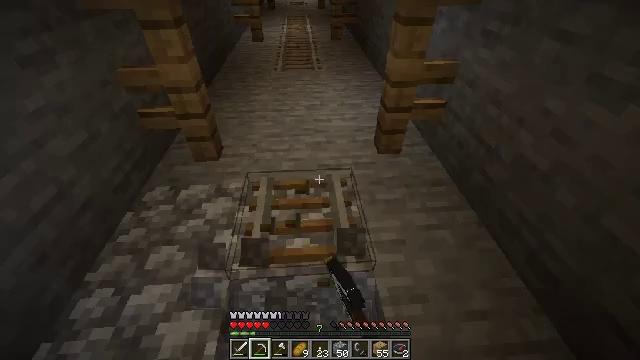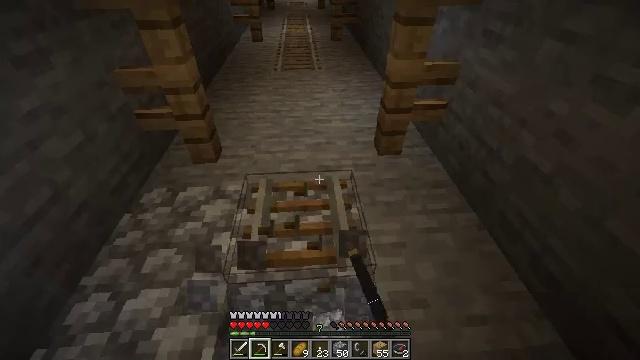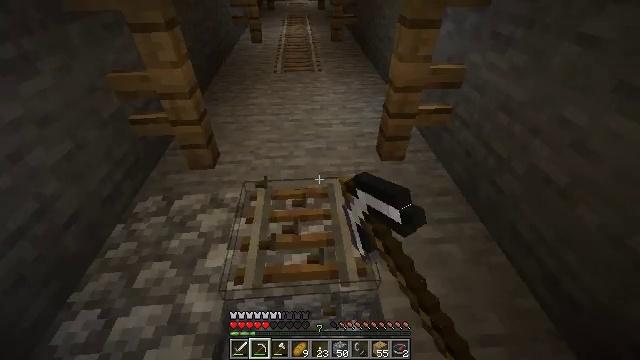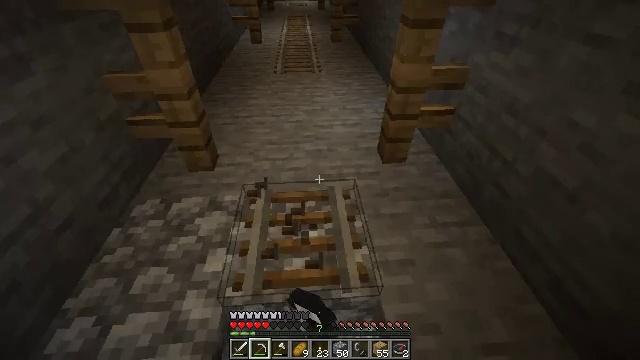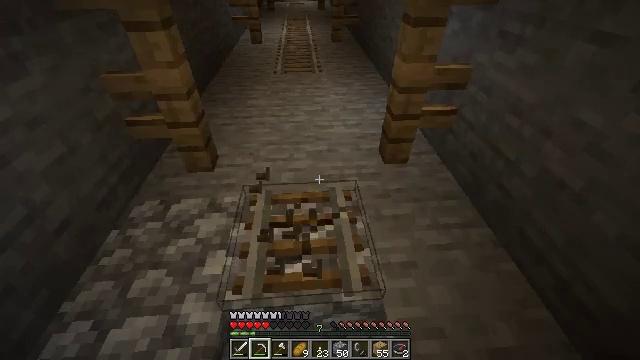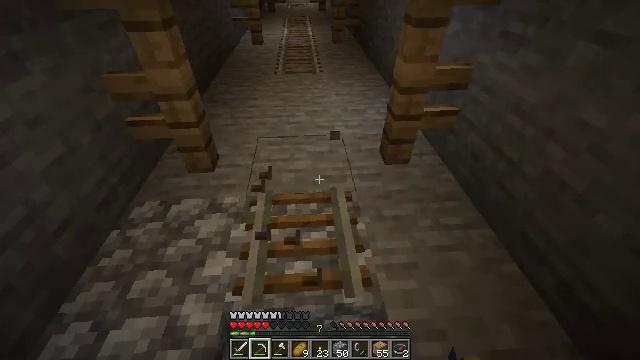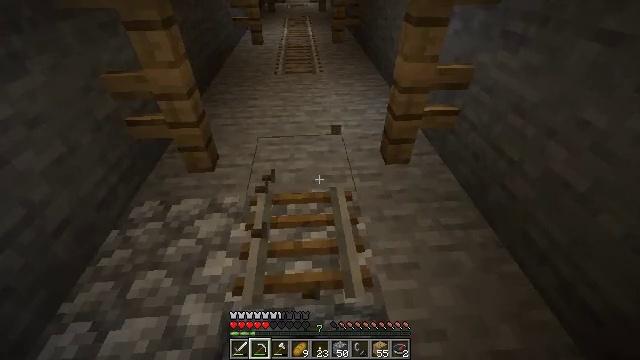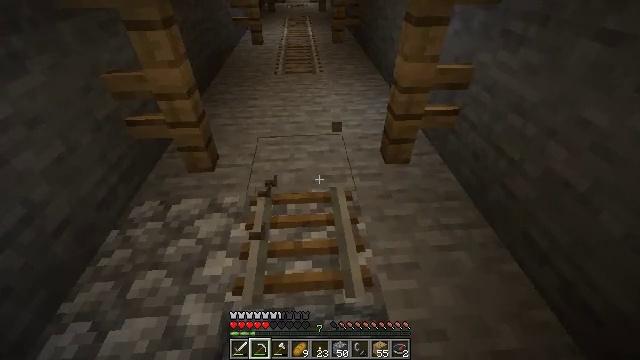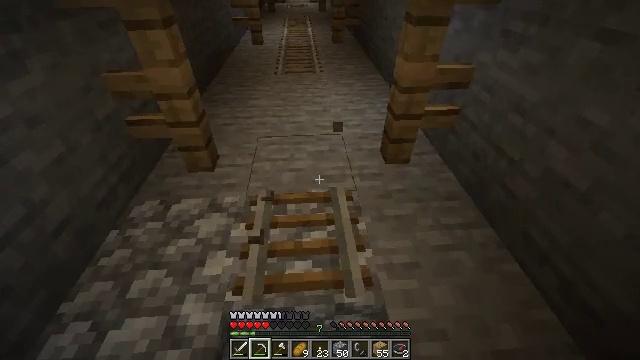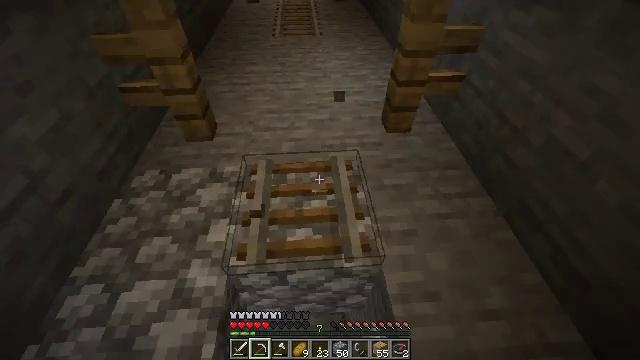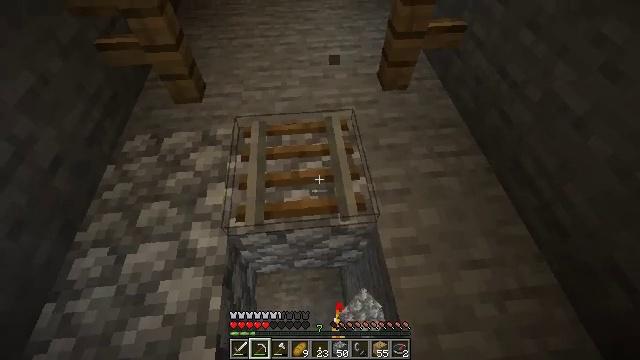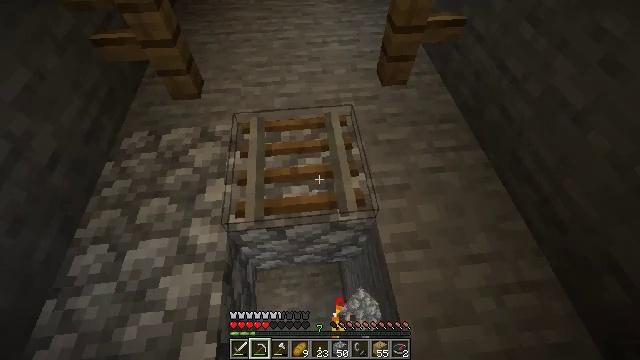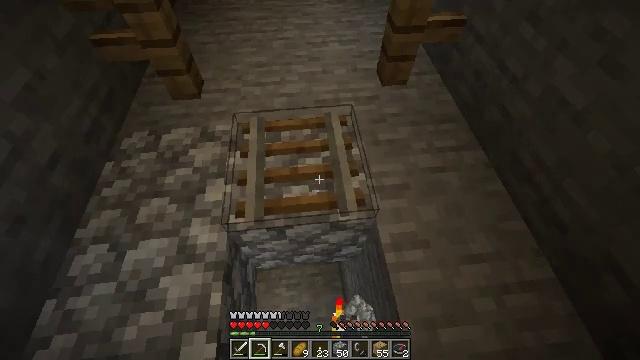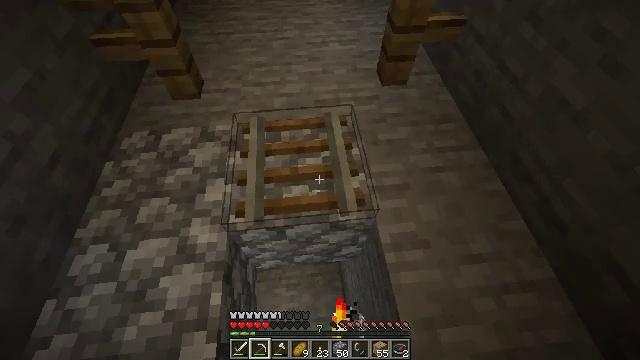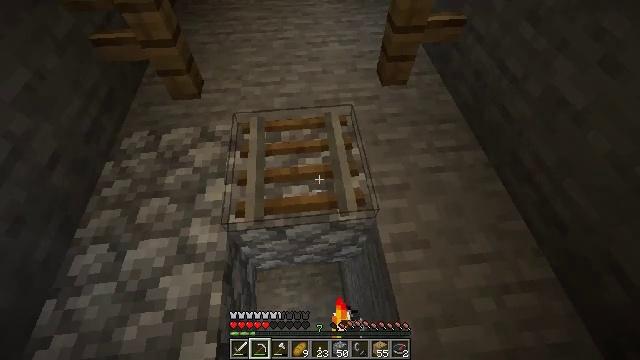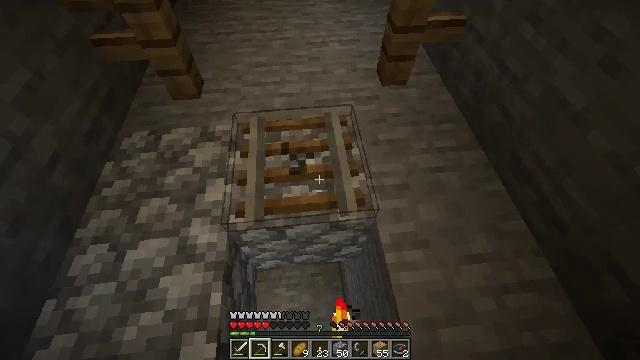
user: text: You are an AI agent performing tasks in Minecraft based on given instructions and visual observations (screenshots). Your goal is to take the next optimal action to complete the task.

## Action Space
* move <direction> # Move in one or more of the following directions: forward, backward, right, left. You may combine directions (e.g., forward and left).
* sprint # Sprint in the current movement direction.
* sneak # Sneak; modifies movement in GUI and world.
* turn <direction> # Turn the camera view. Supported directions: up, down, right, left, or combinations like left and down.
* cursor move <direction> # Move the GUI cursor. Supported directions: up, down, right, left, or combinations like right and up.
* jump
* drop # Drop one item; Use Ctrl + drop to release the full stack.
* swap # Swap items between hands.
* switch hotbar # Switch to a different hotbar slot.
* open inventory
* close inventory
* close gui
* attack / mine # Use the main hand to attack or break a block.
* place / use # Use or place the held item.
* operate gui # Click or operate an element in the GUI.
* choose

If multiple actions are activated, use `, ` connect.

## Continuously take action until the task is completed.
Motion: motion action
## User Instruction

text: Mine the rail.
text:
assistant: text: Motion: attack / mine
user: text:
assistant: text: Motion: attack / mine
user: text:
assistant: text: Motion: attack / mine
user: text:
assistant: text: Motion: attack / mine
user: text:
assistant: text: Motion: attack / mine
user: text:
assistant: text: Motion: no_op
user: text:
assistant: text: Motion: no_op
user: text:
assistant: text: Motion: no_op
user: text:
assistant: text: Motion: turn down
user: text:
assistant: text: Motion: turn right and down
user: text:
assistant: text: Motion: no_op
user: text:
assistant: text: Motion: no_op
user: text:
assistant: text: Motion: no_op
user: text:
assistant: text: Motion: no_op
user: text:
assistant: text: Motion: attack / mine
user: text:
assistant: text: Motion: attack / mine
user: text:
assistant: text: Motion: attack / mine
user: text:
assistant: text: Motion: attack / mine
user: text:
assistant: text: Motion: attack / mine
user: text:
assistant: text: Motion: attack / mine
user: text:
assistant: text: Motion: attack / mine
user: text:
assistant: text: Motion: attack / mine
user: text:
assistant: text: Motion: attack / mine